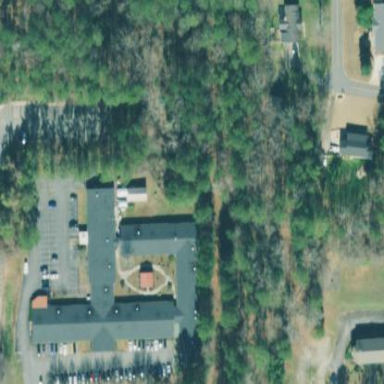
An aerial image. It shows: Nursing home building.